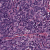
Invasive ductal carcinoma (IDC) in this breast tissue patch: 1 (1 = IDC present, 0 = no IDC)